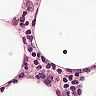
Metastatic tissue present: no